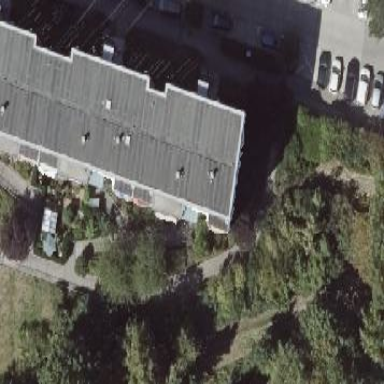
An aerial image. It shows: Flat-roofed apartment building.